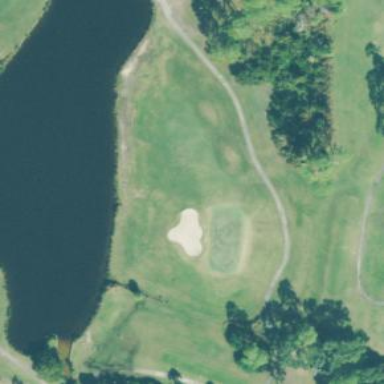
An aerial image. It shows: Scenic golf fairway.